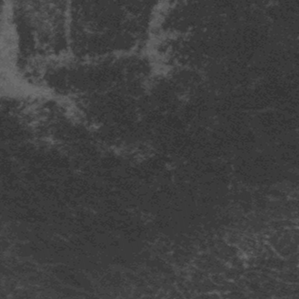
Label: frost